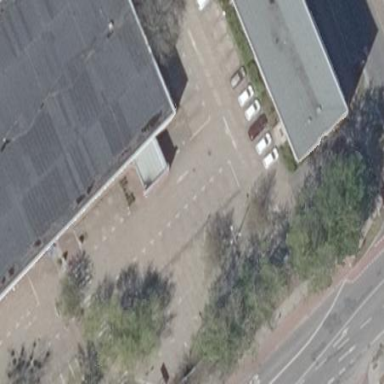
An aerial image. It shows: Parking area with surface.